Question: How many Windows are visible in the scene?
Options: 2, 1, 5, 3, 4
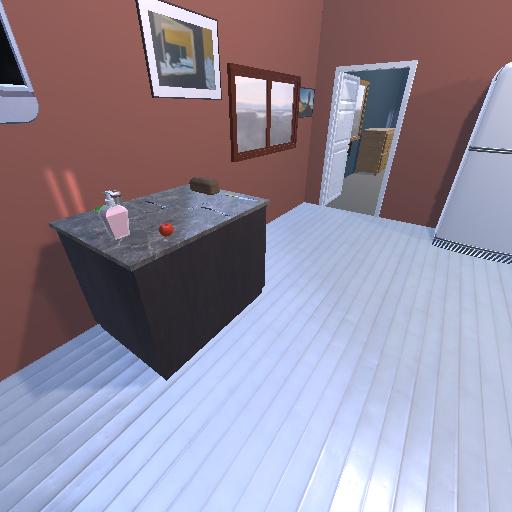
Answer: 2